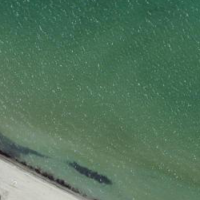
EUNIS habitat code: 14
Species observed at this site:
Chroicocephalus ridibundus
Phalacrocorax carbo
Podiceps cristatus
Larus michahellis
Cygnus olor
Fulica atra
Anas platyrhynchos
Mergus merganser
Tringa nebularia